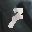
Label: 7